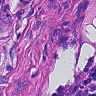
Metastatic tissue present: yes